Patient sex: M
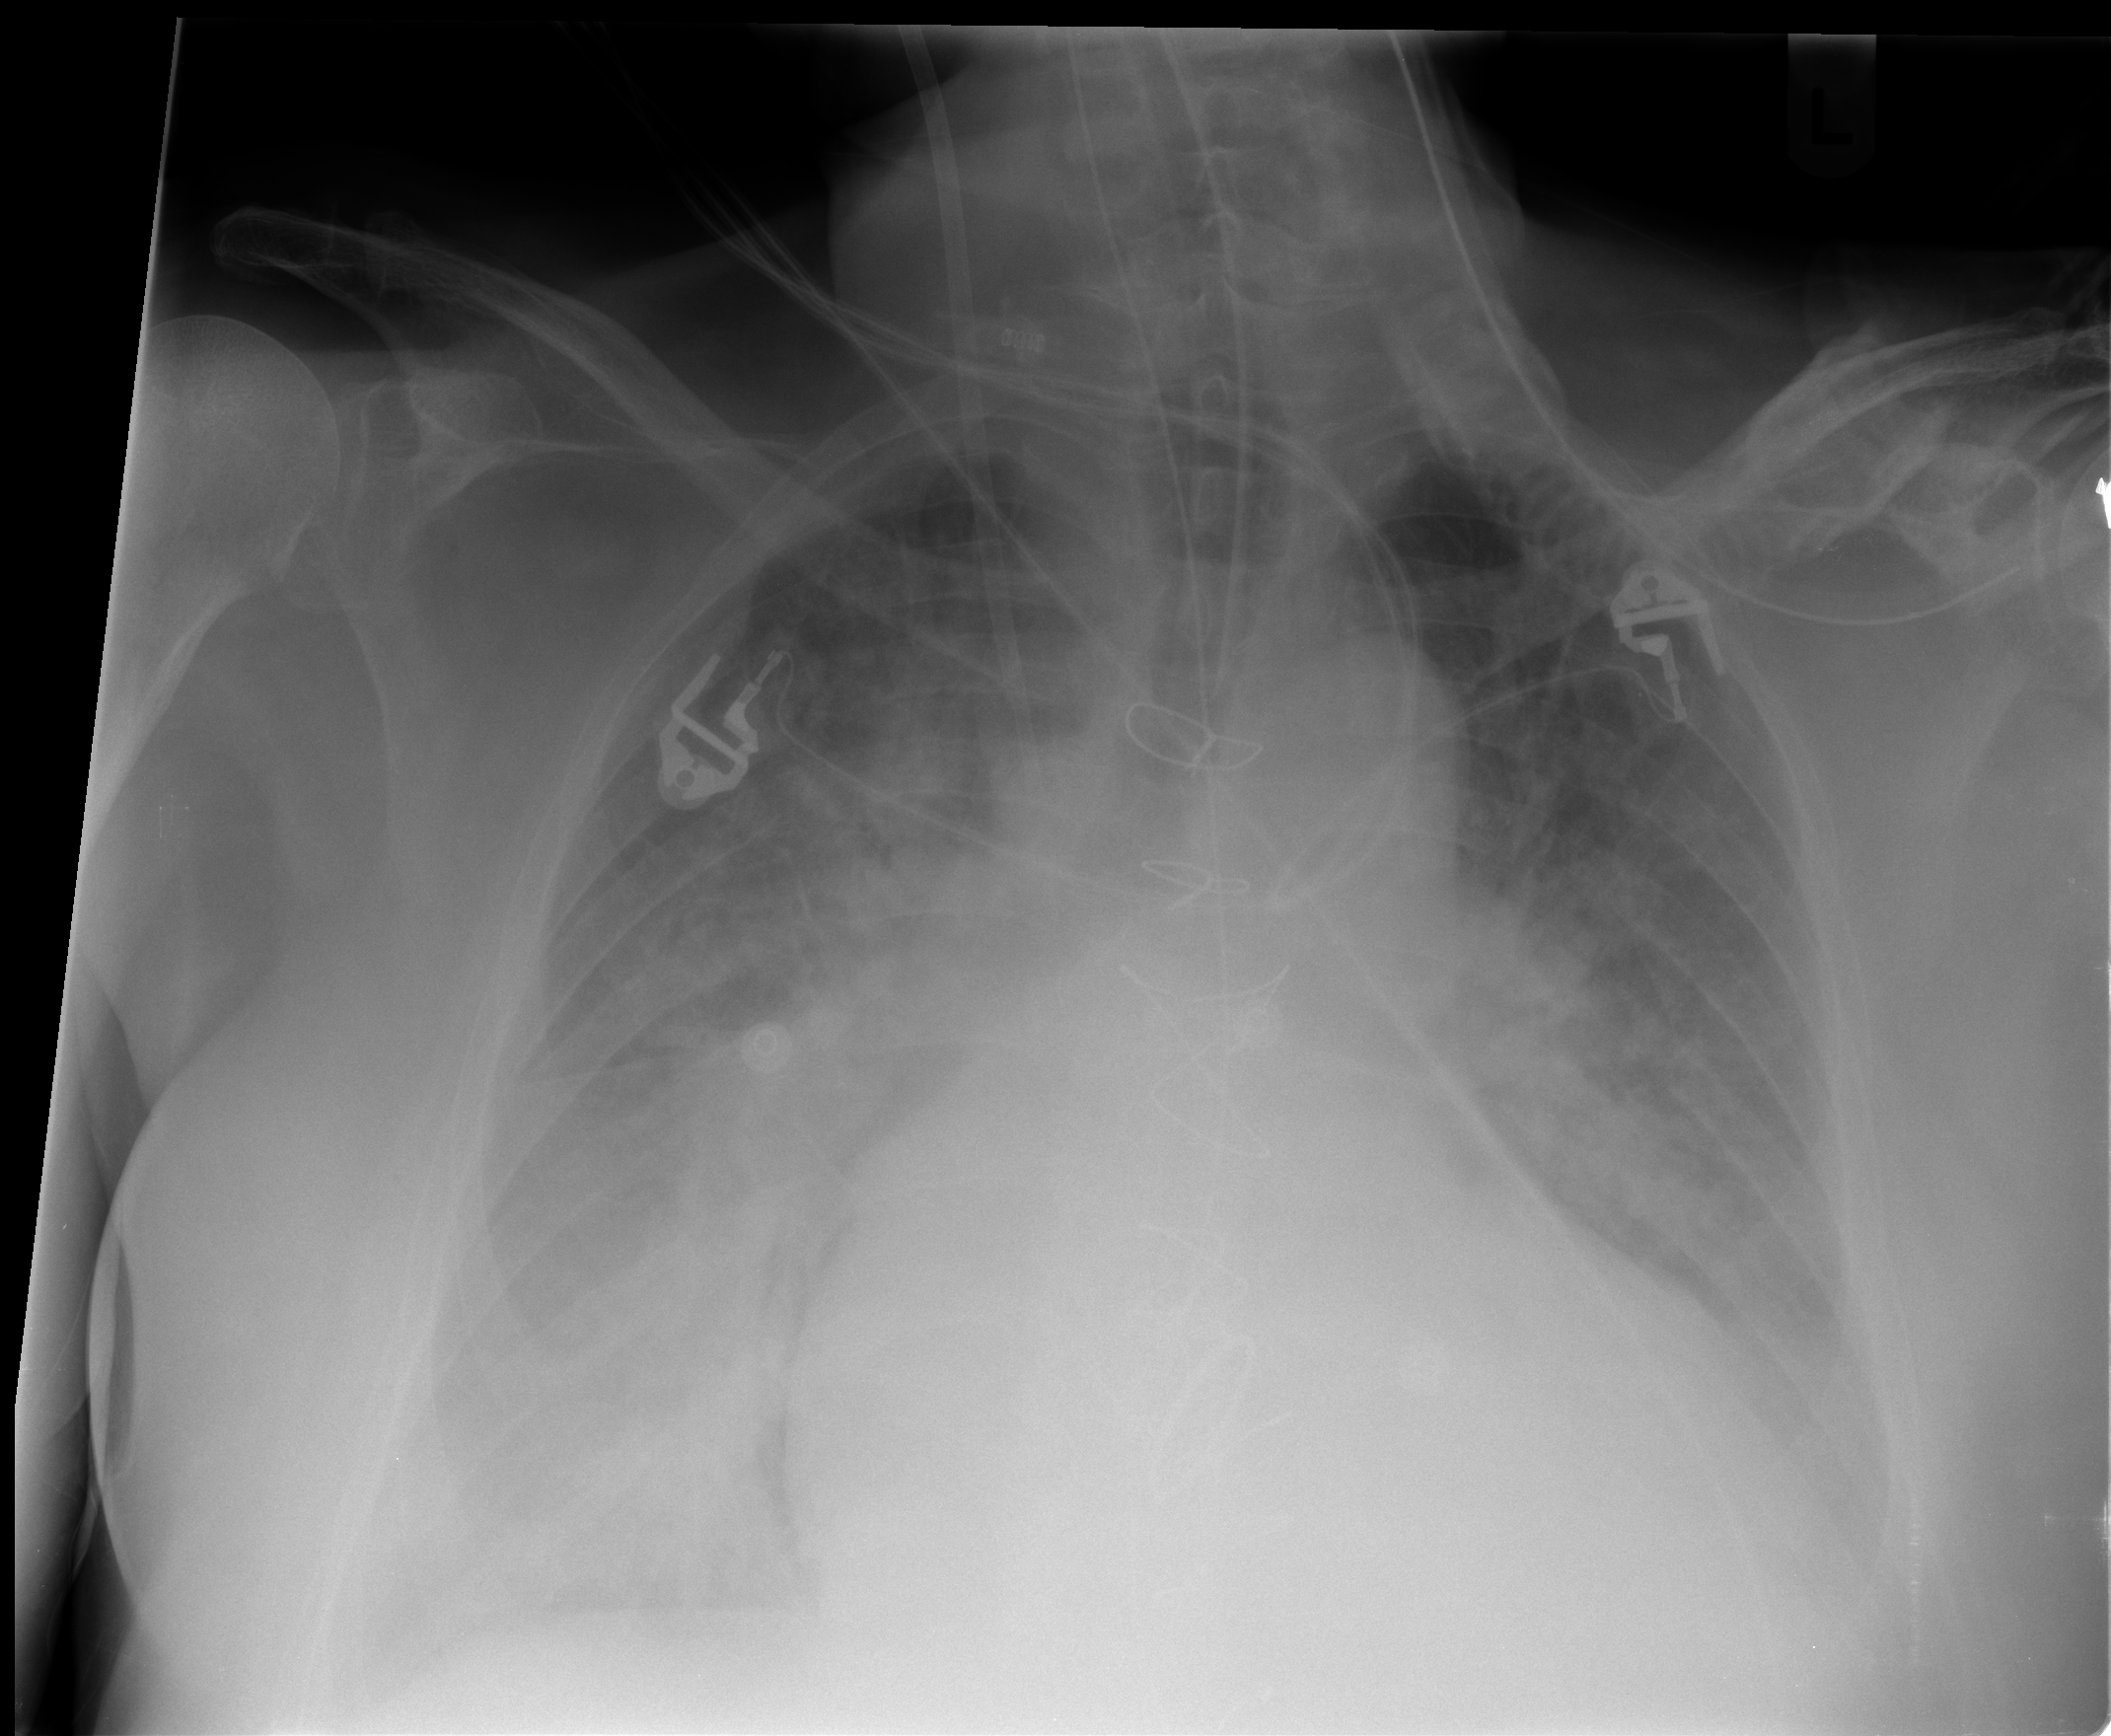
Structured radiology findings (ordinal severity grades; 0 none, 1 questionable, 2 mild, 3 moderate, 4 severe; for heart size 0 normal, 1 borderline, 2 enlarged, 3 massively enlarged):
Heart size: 3
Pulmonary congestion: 4
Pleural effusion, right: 3
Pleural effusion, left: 2
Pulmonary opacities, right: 1
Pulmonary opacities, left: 1
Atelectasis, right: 3
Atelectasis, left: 3